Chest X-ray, PA view. Patient: 48 years old, sex M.
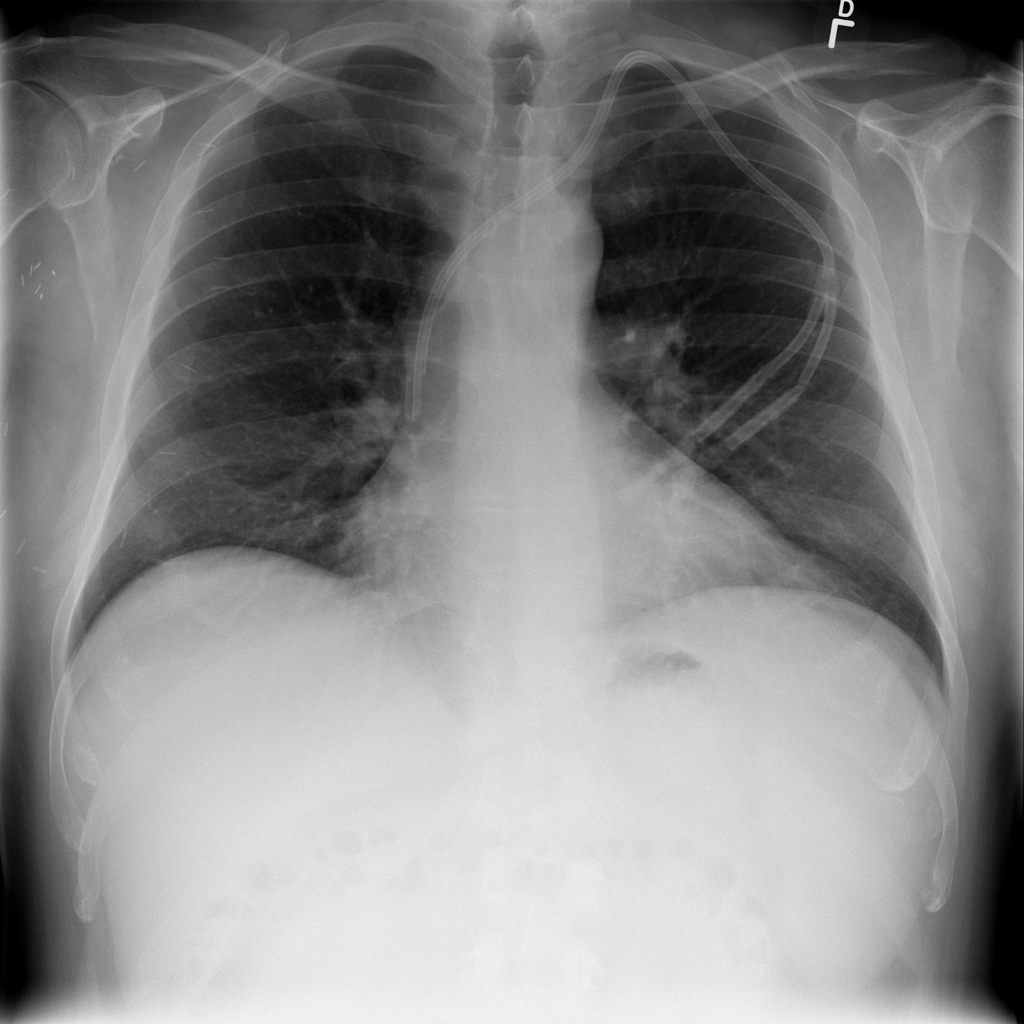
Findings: No Finding